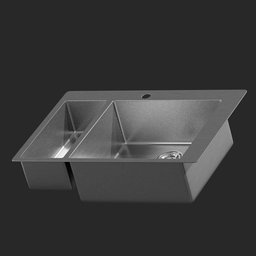
Label: appliances